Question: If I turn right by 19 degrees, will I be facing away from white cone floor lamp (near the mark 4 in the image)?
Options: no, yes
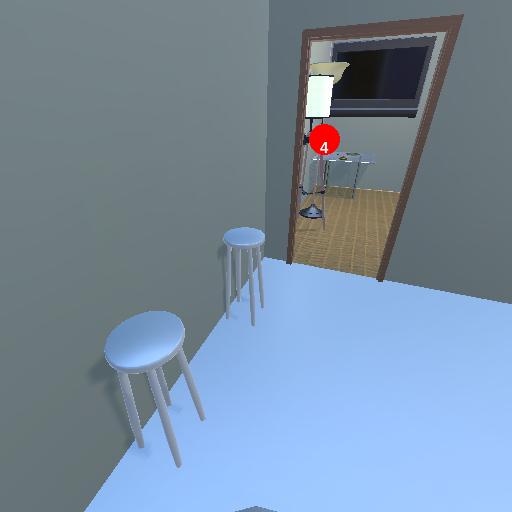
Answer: no